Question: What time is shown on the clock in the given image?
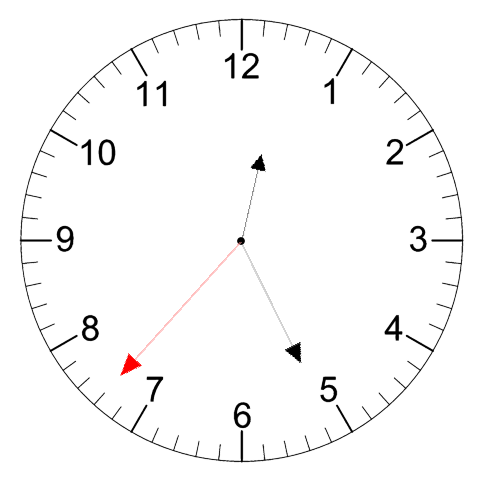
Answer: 12:25:37